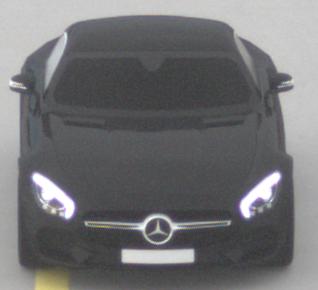
Make: Mercedes-Benz
Model: AMG GT Coupé
Detailed model: AMG GT (190) Coupé
Model produced from: 2014/10
Model produced until: 2017/01
Doors: 2
Color: black
Road condition: dry road
Daytime: morning or afternoon
Contrast: low contrast